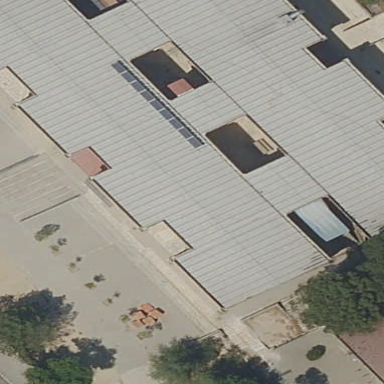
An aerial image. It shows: School building.